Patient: sex M, age 71
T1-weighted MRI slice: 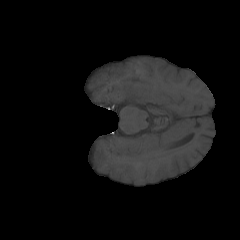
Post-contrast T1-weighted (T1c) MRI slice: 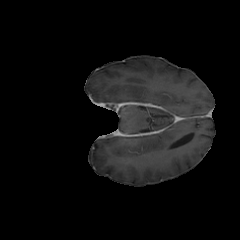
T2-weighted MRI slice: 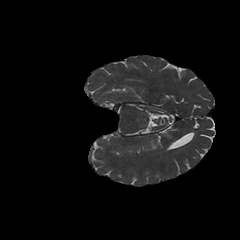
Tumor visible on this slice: no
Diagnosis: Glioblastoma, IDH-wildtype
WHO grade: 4